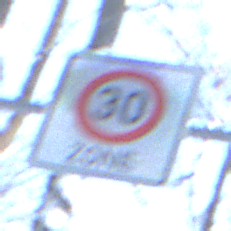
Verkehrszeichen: BeginnZone30
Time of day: MorningAfternoon
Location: Outdoor (Nature)
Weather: Clear
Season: Winter
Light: Natural